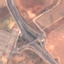
Land use / land cover class: Highway